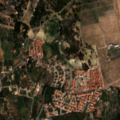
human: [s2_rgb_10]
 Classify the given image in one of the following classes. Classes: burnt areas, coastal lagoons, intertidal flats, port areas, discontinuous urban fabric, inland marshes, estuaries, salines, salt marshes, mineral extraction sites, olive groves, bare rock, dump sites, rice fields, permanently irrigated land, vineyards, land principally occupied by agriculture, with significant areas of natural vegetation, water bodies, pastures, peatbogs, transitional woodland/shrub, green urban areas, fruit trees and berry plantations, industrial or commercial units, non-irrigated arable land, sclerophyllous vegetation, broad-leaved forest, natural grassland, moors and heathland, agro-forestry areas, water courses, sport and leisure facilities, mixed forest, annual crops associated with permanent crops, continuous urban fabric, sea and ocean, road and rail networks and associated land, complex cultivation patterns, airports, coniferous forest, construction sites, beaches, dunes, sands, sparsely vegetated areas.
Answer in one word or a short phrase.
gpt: continuous urban fabric, discontinuous urban fabric, fruit trees and berry plantations, annual crops associated with permanent crops, land principally occupied by agriculture, with significant areas of natural vegetation, agro-forestry areas, transitional woodland/shrub